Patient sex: F
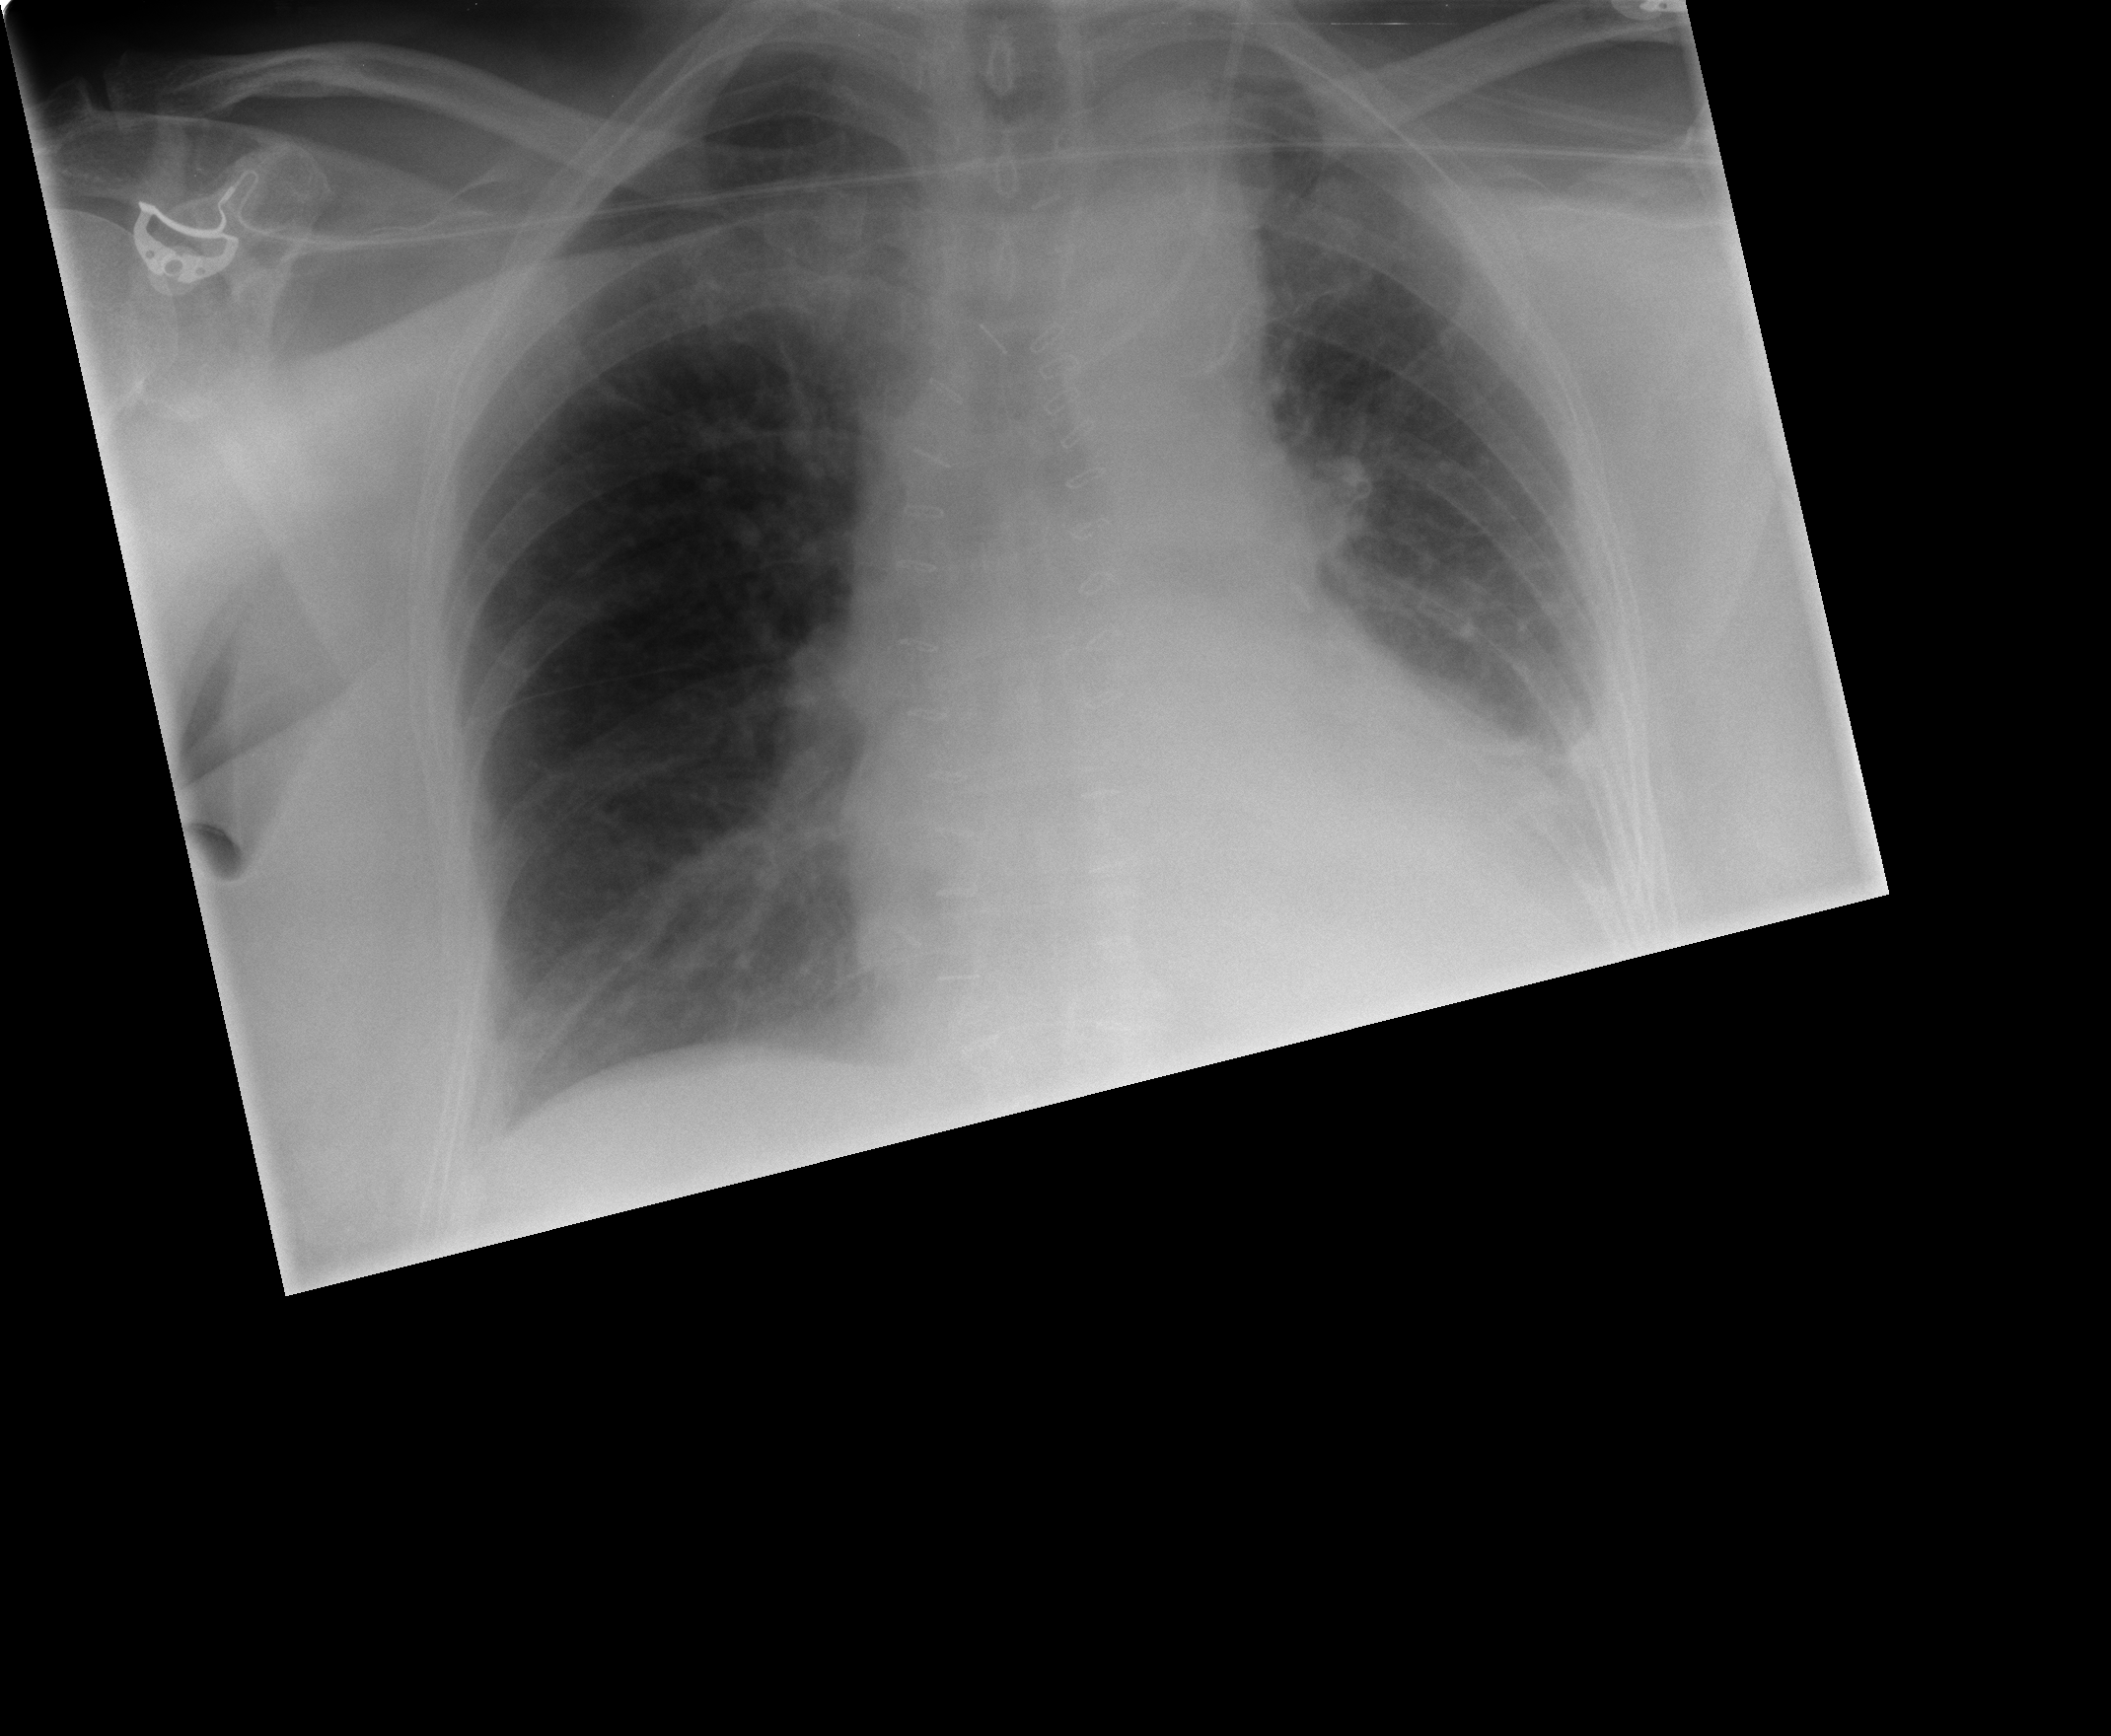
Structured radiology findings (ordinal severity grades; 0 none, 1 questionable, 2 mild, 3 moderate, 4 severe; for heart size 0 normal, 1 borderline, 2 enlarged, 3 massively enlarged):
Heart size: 2
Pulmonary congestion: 0
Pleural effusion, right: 0
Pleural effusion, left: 2
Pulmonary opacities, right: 0
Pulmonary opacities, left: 0
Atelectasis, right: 0
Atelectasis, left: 2